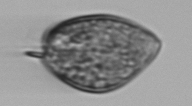
Label: Prorocentrum_micans